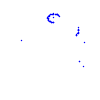
Particle: proton